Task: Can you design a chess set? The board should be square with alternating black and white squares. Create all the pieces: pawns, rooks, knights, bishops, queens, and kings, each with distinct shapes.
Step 3722:
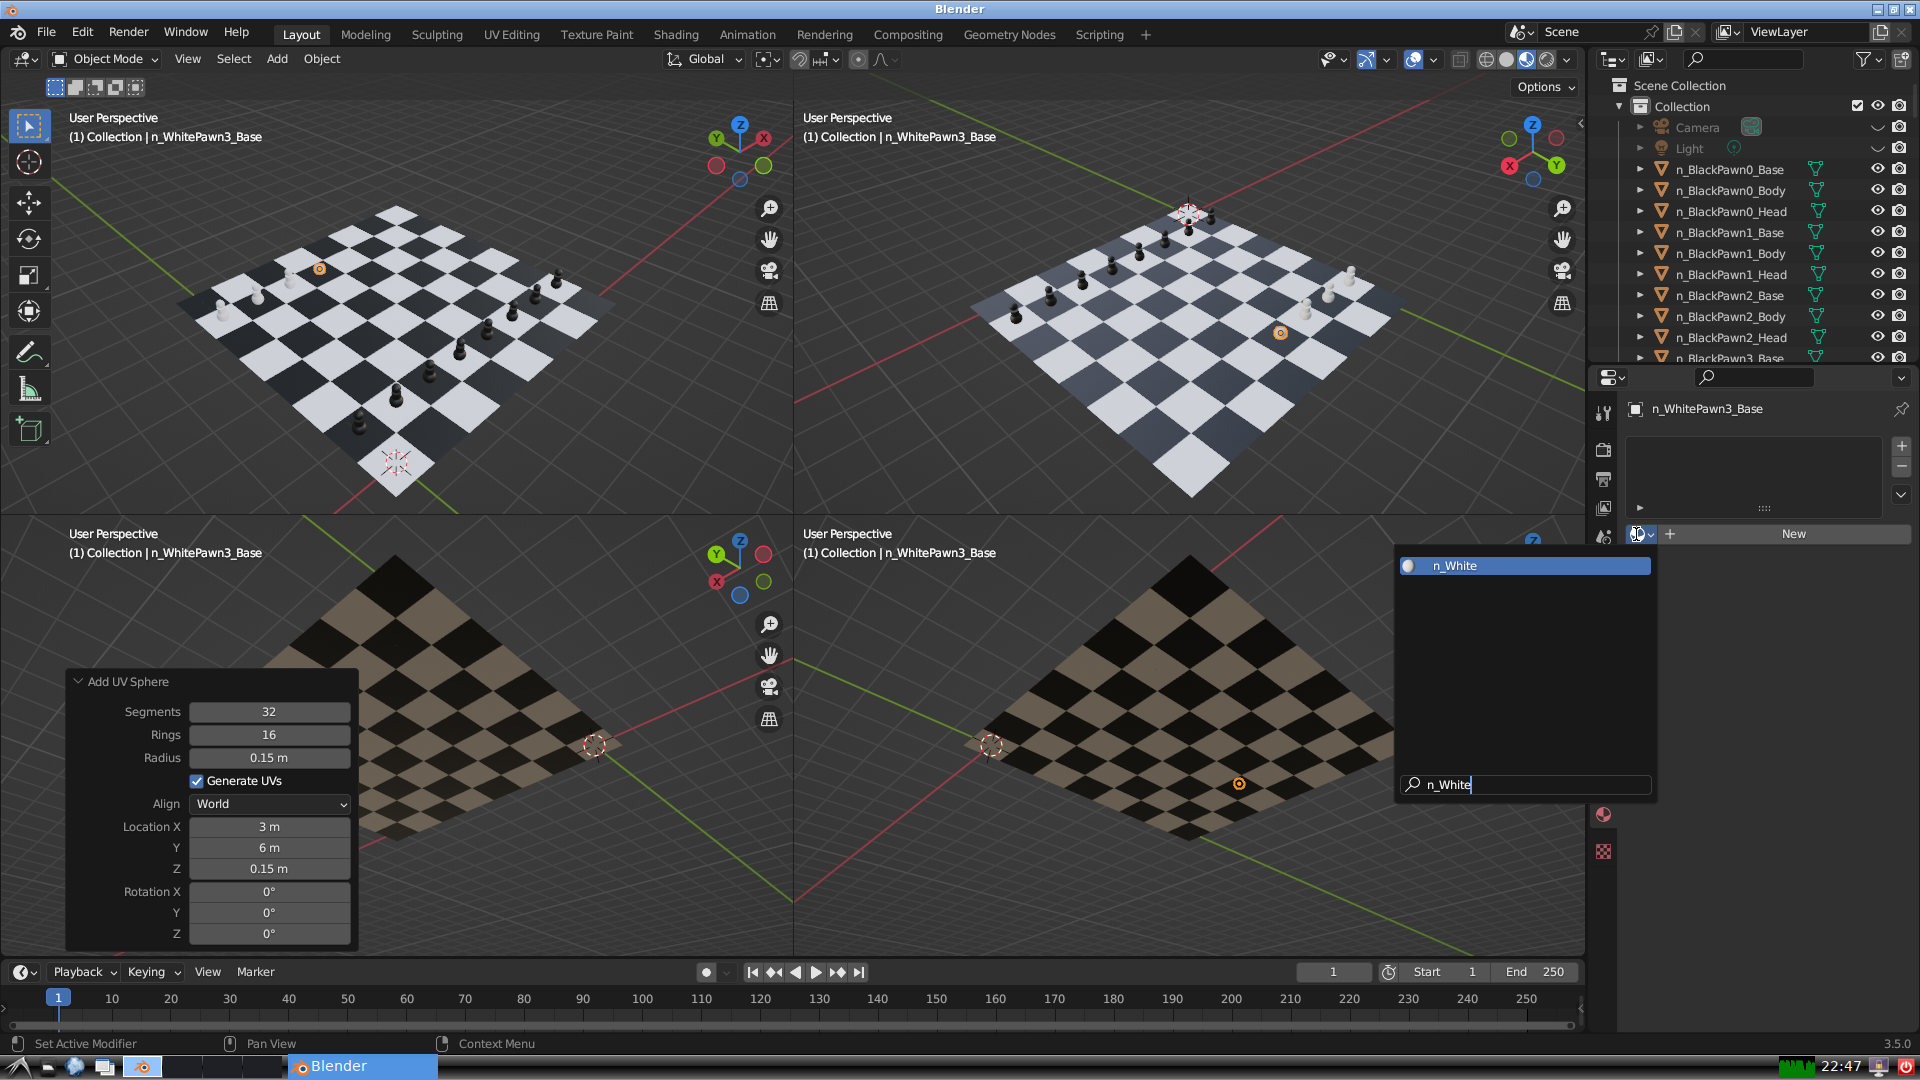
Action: {"key_press": ['Return']}